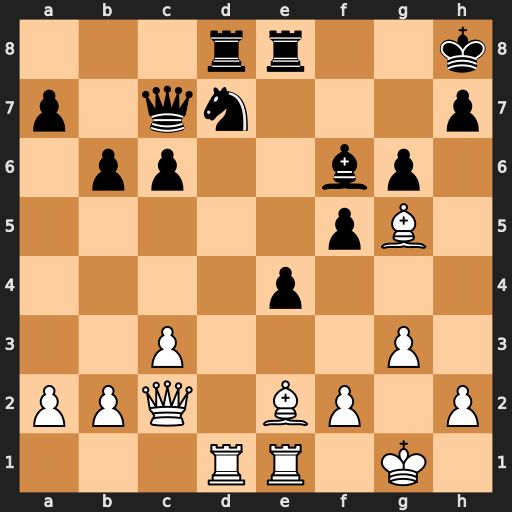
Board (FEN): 3rr2k/p1qn3p/1pp2bp1/5pB1/4p3/2P3P1/PPQ1BP1P/3RR1K1
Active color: w
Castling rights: -
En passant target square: -
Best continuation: Rxd7 Rxd7 Bxf6+